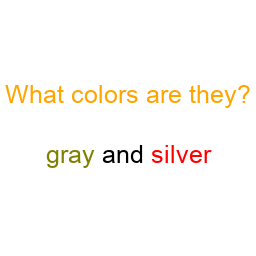
Color: olive, red
Color name shown: gray, silver
Background color: white
Question text color: orange